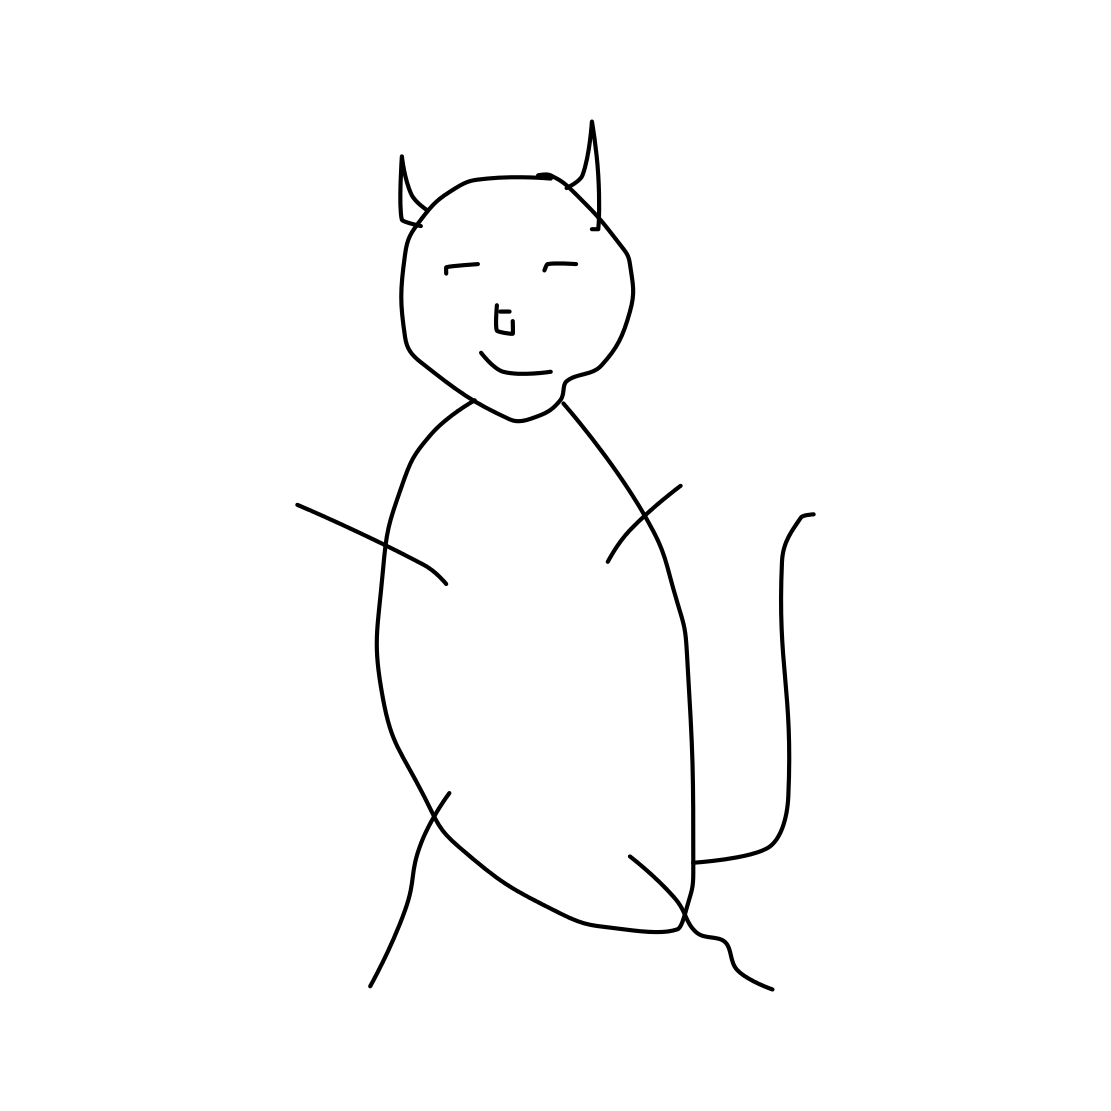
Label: cat